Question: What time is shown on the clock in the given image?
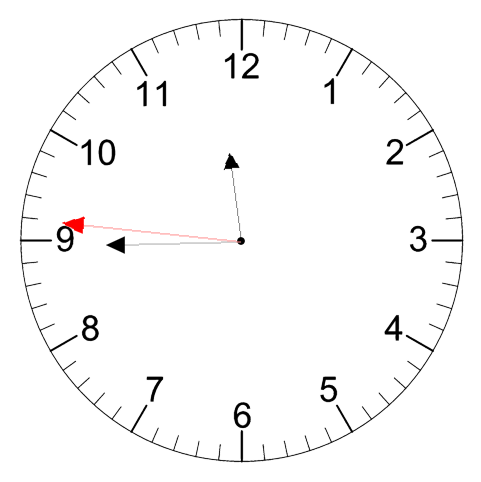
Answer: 11:44:46